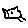
Label: cat